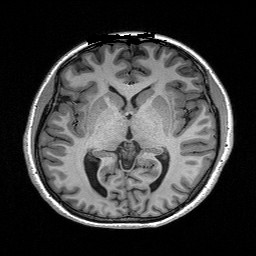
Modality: T1w
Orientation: coronal